Interaction volume radius: 5 \u00c5
Interaction volume height: 15 \u00c5
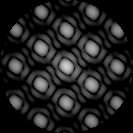
Disorder parameter: 0.004838